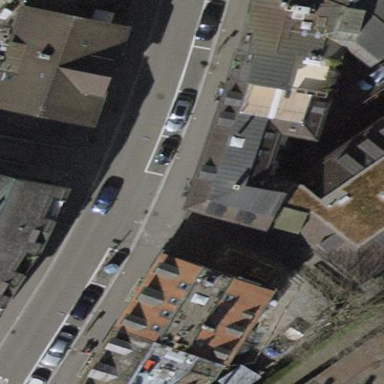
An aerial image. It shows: Parking lane area.